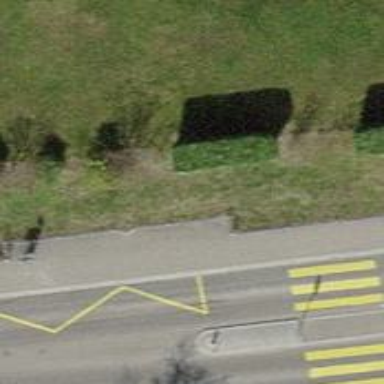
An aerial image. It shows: Hedge acting as barrier.